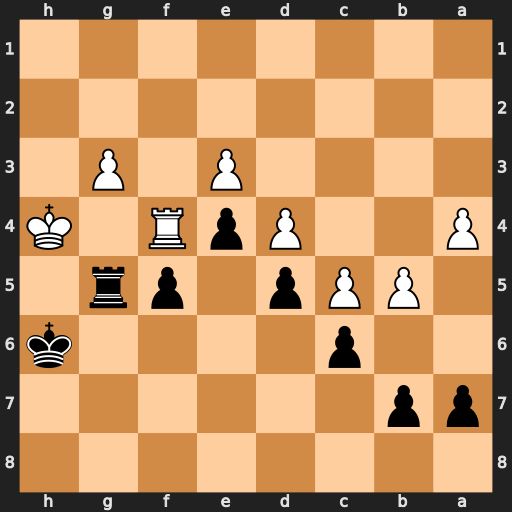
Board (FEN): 8/pp6/2p4k/1PPp1pr1/P2PpR1K/4P1P1/8/8
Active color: b
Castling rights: -
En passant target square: -
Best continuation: Rh5#